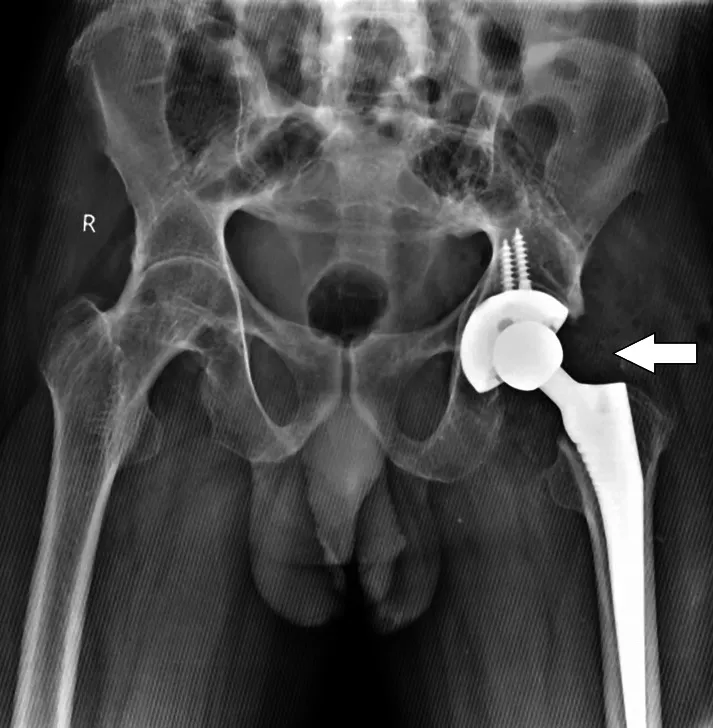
Pelvis X-ray with bilateral hips: postoperative X-ray of the operated case of total hip arthroplasty on the left side with implant in situ.
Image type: radiology (x_ray)